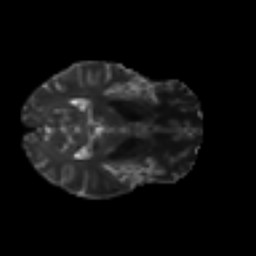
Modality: T2w
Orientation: axial
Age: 46
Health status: ill
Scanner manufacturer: philips
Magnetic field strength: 3 T
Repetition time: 9 s
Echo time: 0.127 s